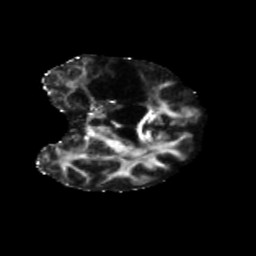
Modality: FA
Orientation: coronal
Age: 66
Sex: female
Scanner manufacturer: siemens
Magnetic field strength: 3 T
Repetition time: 5.47 s
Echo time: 0.0854 s